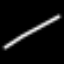
Label: line